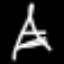
Label: The Eiffel Tower